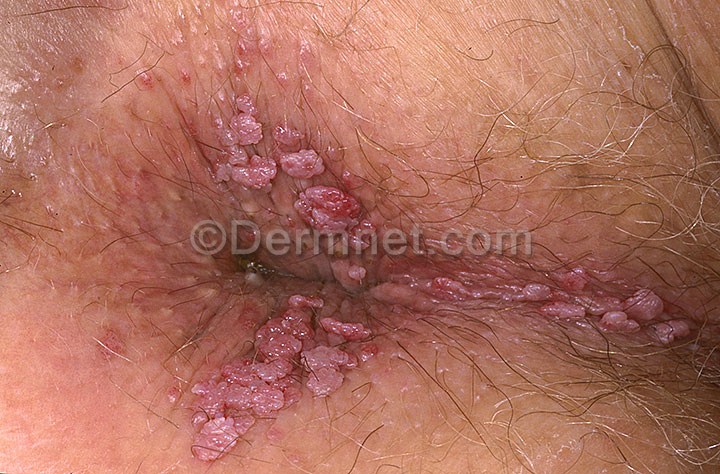
Disease: Herpes HPV and other STDs Photos